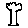
Label: tree